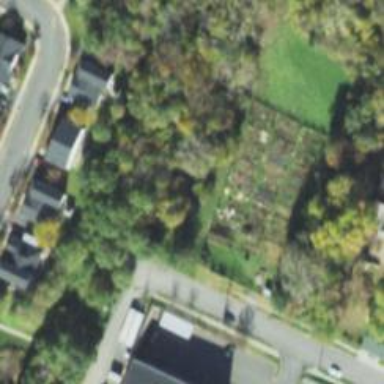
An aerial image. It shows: Fence surrounding allotments.